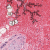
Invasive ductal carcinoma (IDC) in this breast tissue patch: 0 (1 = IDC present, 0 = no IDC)